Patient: sex F, age 59
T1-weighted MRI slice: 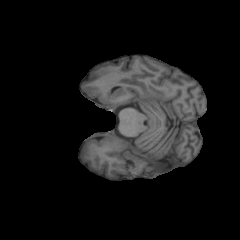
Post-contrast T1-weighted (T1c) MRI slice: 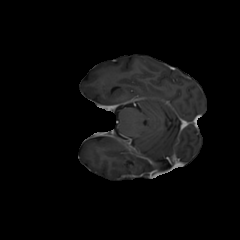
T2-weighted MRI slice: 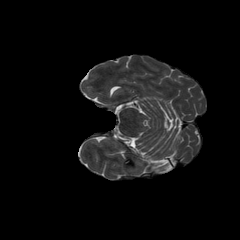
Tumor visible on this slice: no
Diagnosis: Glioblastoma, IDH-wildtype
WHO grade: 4